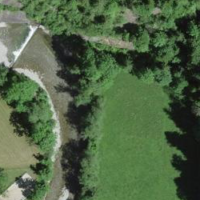
EUNIS habitat code: 24
Species observed at this site:
Cornus sanguinea
Acer pseudoplatanus